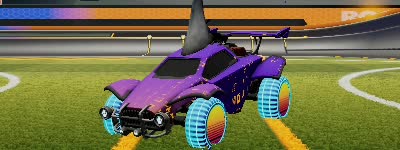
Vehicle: octane